Field crop: tomato
Growth stage: 2
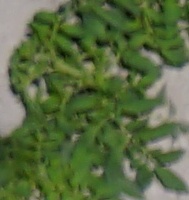
Species: tomato